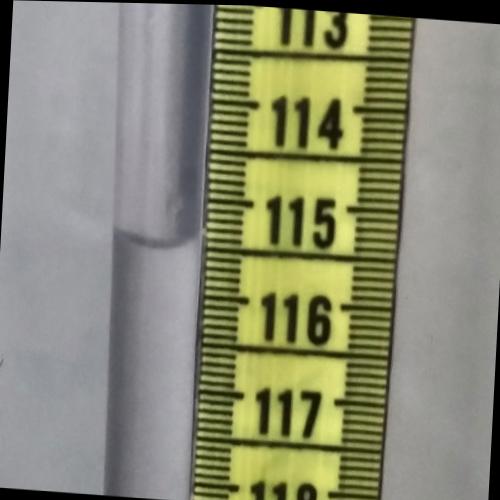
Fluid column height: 115.5 cm